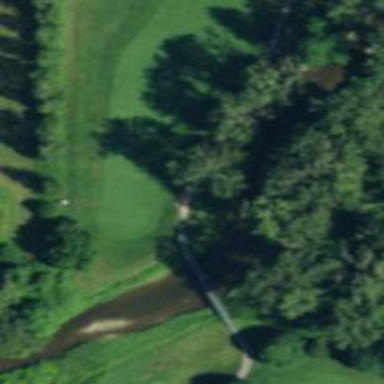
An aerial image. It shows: Path for both roads and golfers.